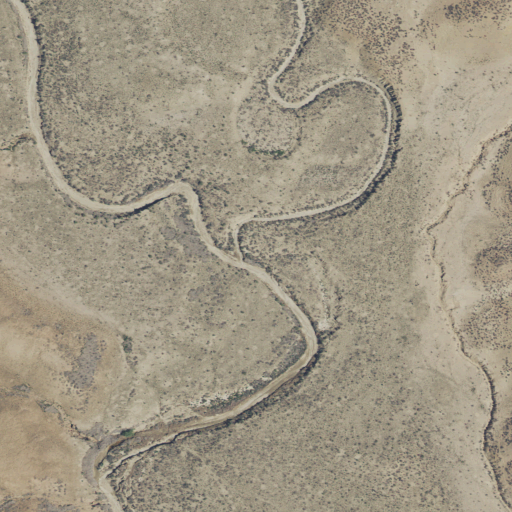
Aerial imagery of valley in Utah named Bar X Wash containing only shrub